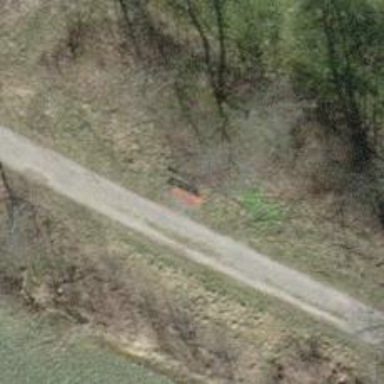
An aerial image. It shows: Red bench.